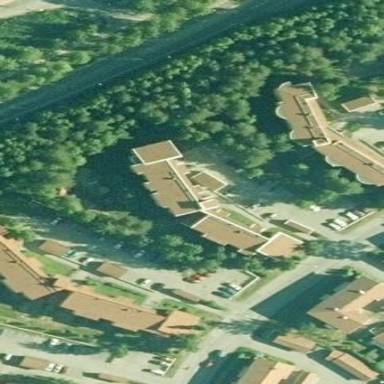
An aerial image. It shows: Terrace building.